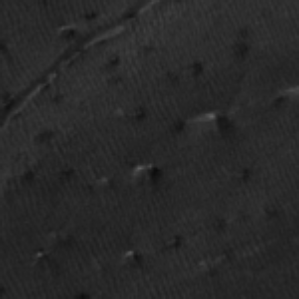
Label: frost